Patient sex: M
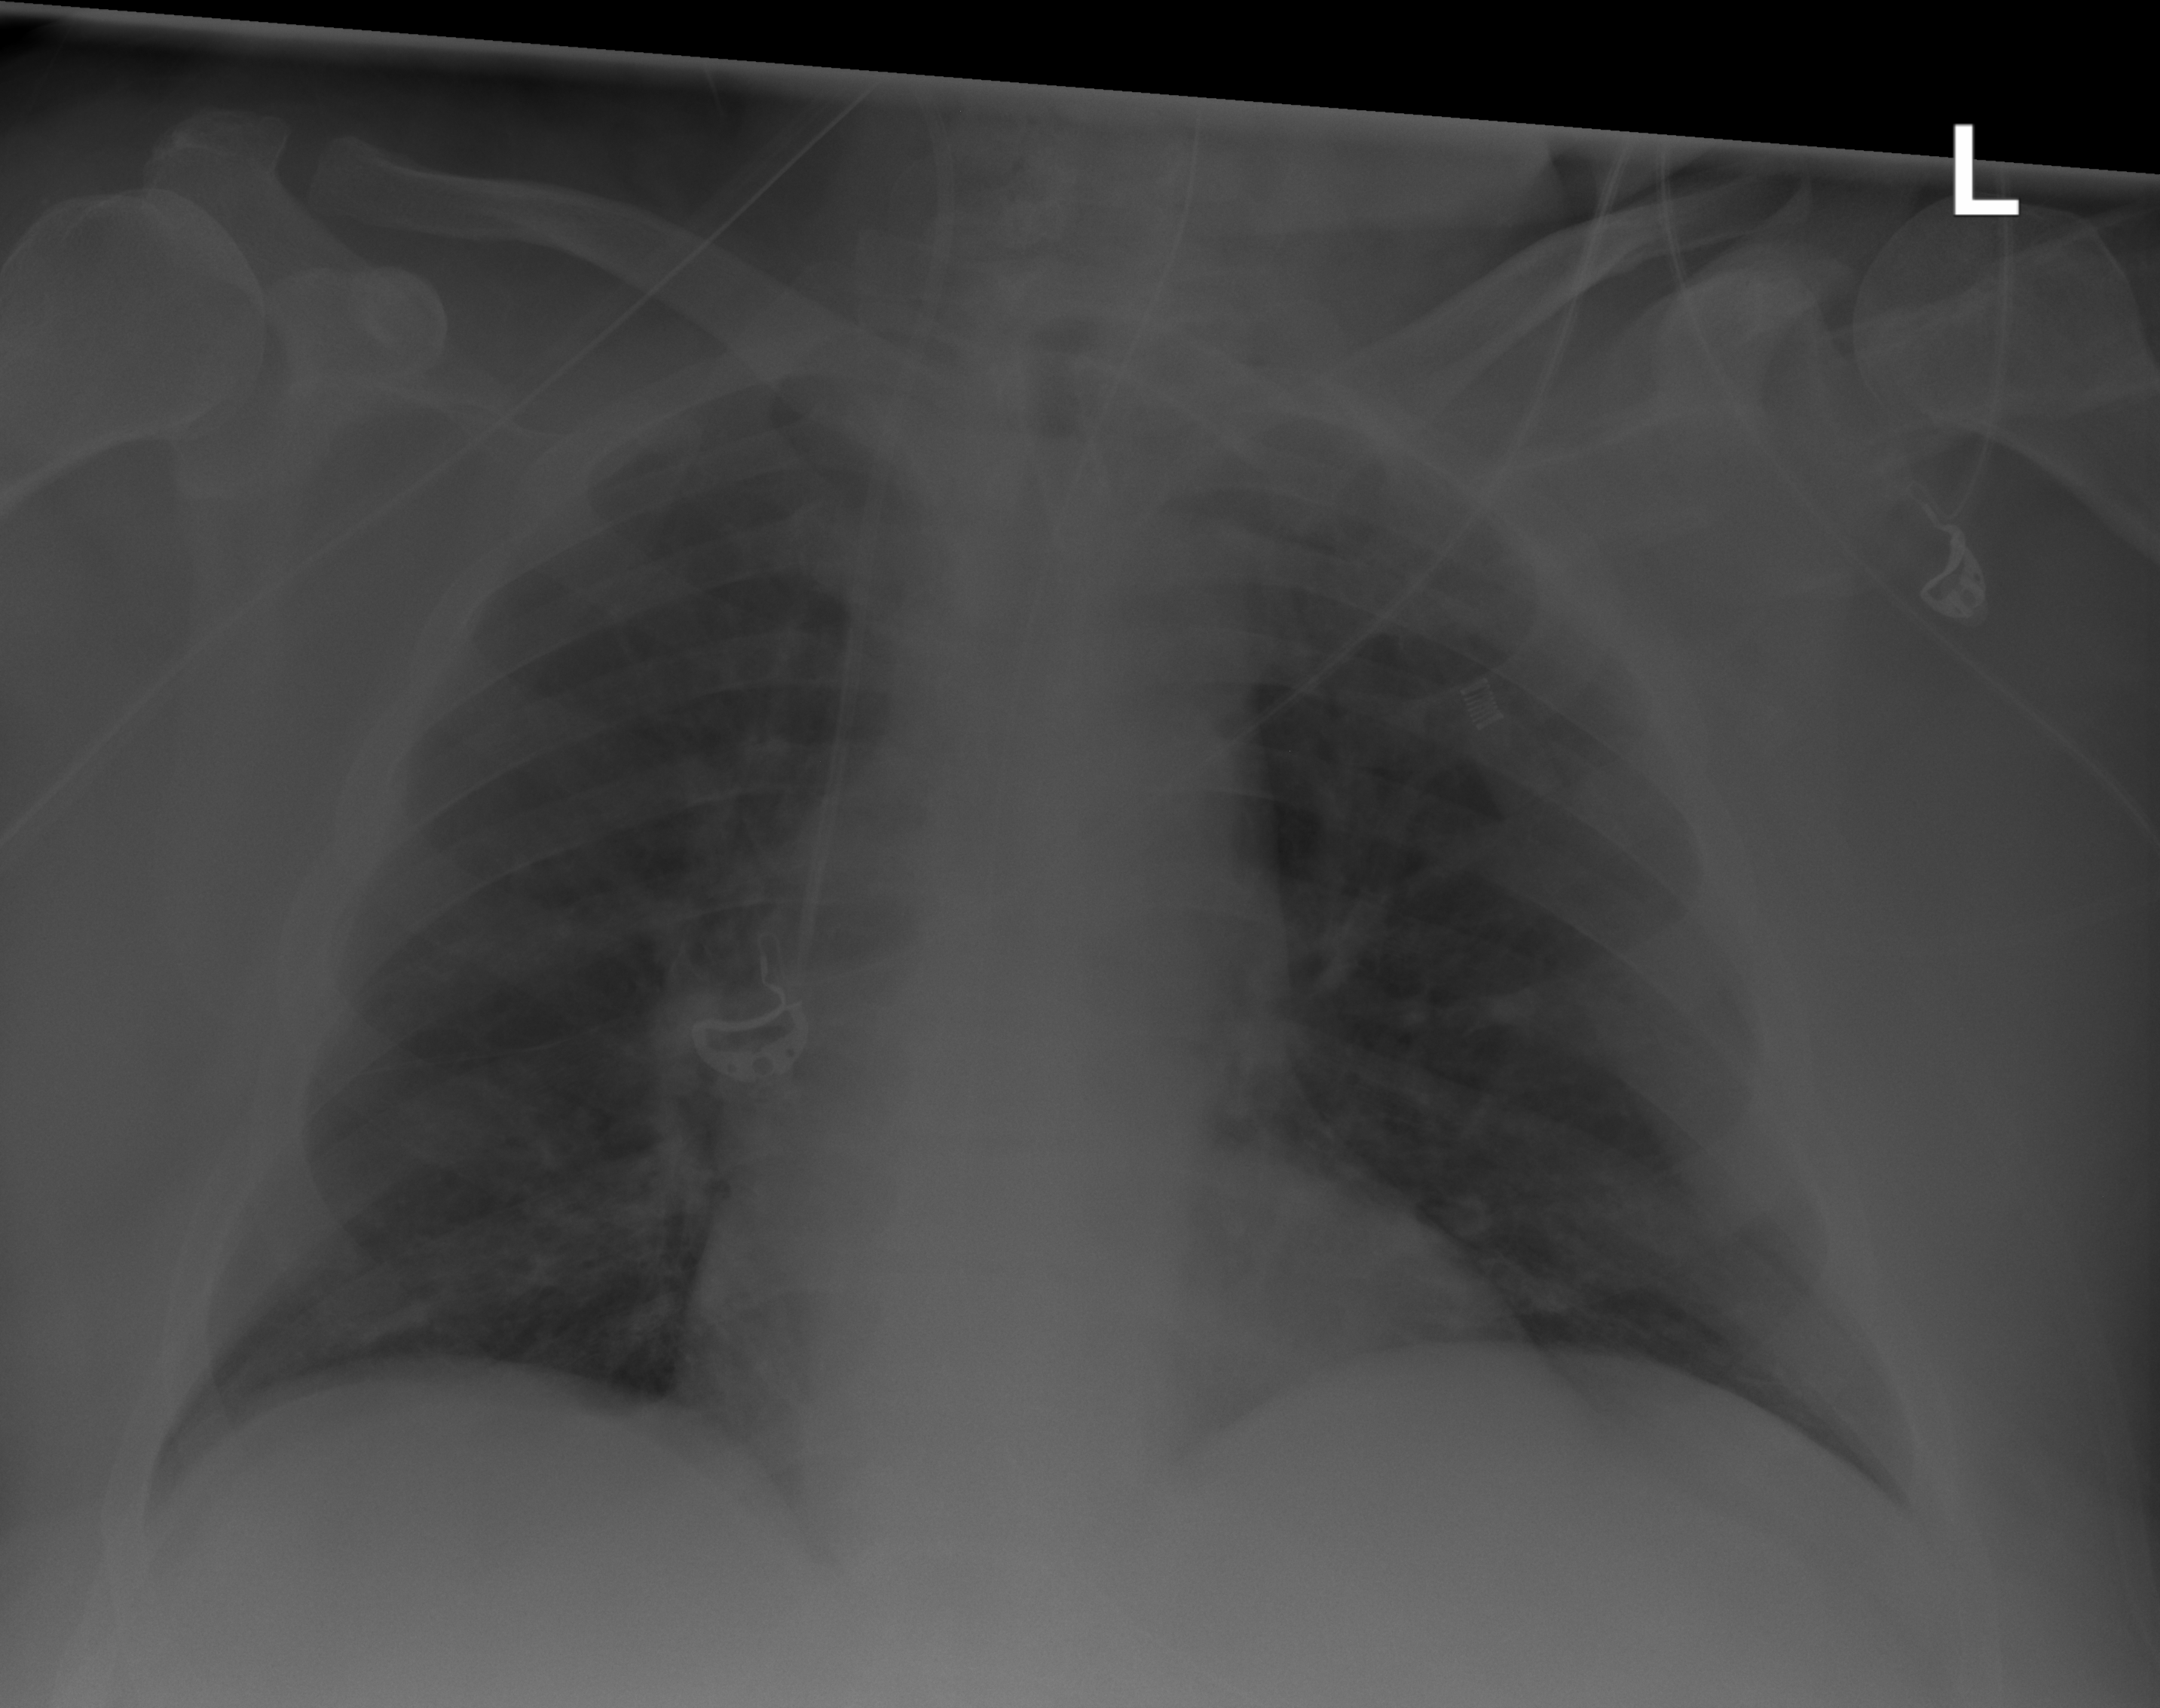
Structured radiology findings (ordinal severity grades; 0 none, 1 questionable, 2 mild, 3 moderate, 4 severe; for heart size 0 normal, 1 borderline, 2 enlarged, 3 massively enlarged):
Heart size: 2
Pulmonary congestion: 0
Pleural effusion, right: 0
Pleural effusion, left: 0
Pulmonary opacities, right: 2
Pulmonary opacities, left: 0
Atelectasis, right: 2
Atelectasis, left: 2